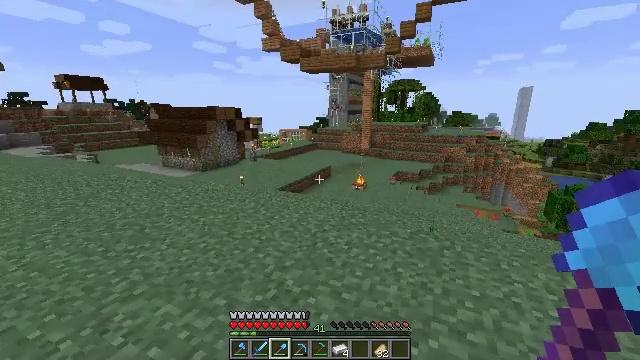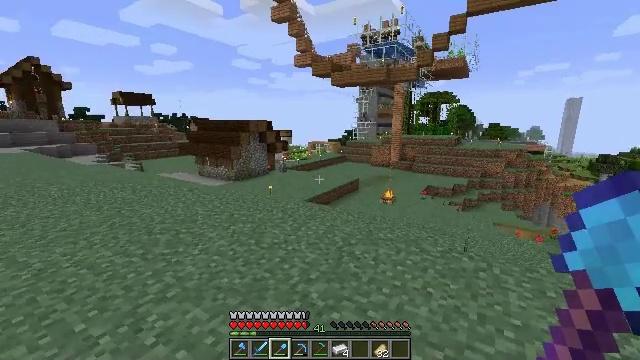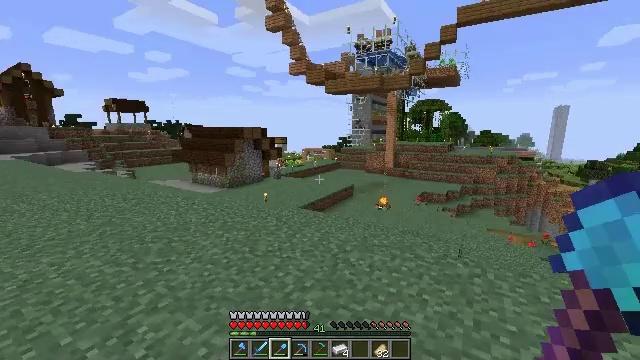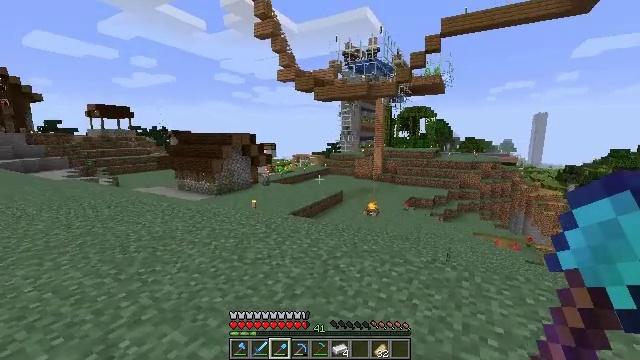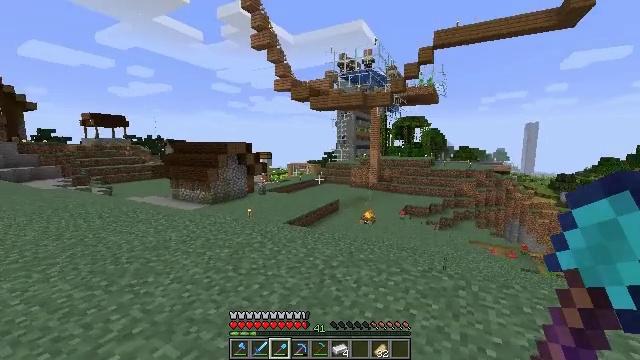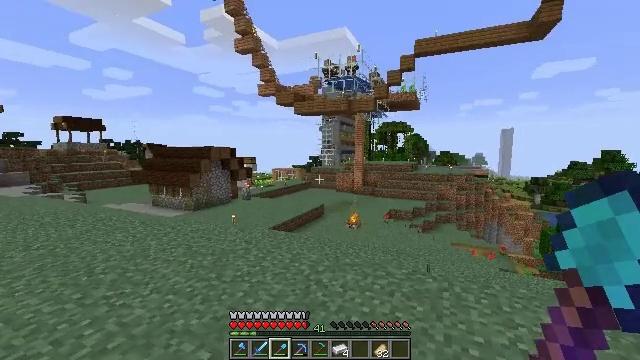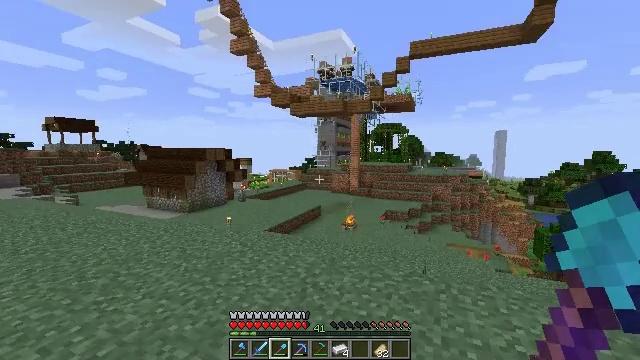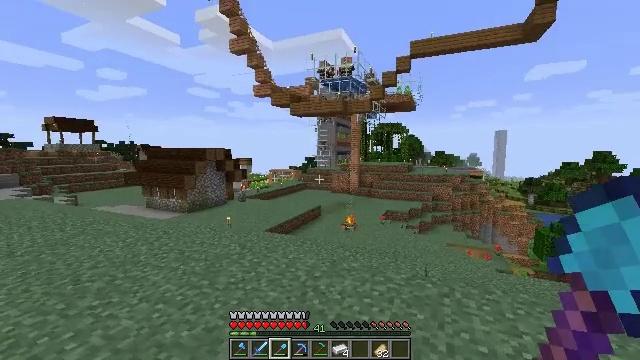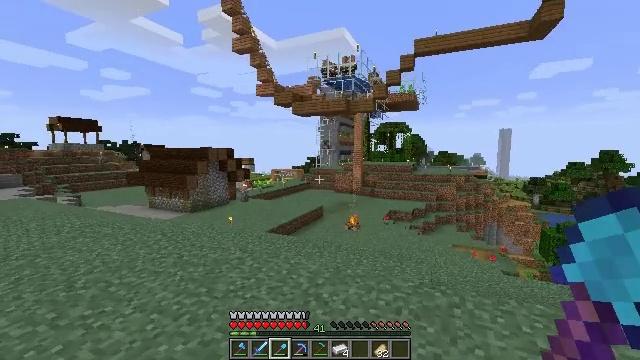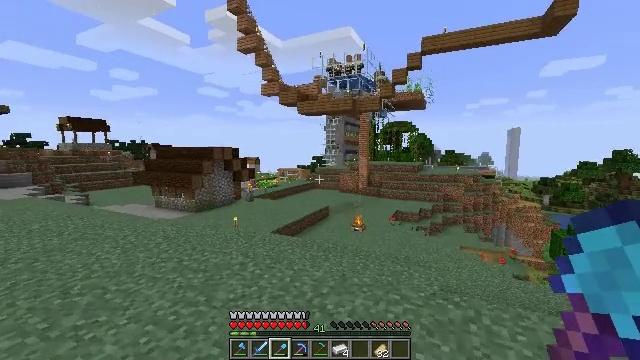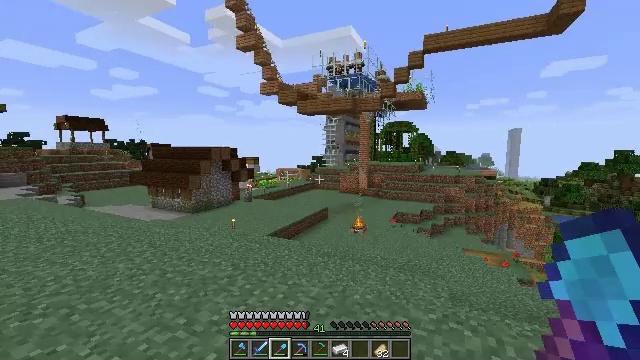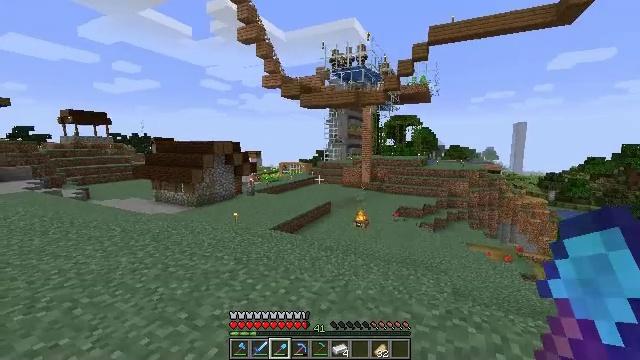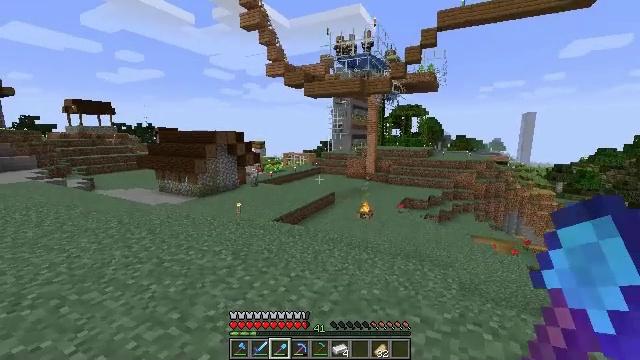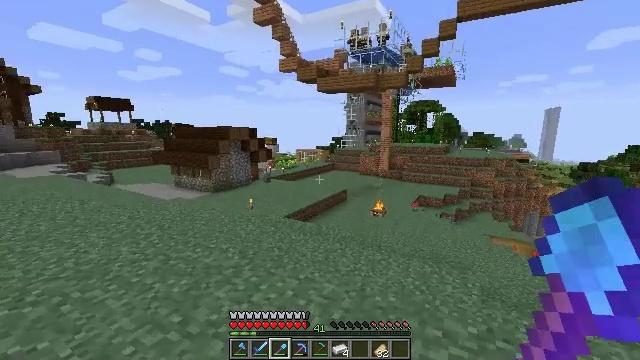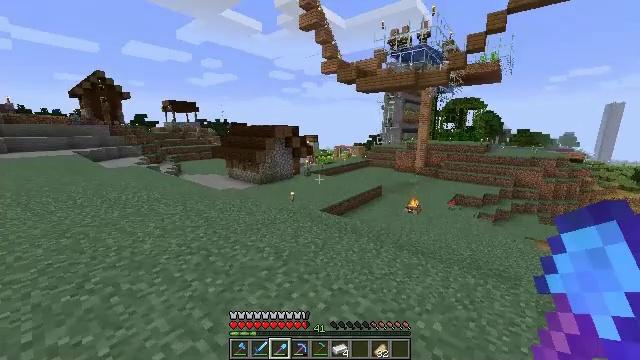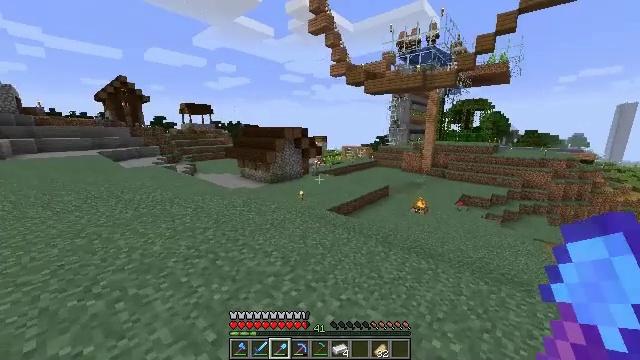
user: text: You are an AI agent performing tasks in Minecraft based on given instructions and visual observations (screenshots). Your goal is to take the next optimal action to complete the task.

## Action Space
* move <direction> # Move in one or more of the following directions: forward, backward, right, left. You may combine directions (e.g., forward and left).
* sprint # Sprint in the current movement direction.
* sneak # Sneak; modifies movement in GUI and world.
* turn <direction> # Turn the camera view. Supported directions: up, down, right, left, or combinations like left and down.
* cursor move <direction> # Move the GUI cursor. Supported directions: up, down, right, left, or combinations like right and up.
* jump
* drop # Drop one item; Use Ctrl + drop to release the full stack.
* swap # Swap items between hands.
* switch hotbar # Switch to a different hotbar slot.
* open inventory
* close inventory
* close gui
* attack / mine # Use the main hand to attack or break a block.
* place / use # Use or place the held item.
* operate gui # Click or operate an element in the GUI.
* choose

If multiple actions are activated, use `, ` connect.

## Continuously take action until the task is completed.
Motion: motion action
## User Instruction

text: Take dried kelp to craft a dried kelp block.
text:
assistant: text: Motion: turn left and up
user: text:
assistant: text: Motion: turn right and up
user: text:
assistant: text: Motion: turn right and up
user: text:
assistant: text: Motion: turn up
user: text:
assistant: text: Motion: turn right and up
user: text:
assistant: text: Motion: move forward
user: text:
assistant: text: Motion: move forward
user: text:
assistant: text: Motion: move forward
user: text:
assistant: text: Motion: move forward, turn left
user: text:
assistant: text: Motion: move forward
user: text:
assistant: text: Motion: move forward, turn down
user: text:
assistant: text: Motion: move forward, turn down
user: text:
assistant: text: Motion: move forward, sprint, turn left
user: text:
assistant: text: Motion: move forward, sprint, turn left and down
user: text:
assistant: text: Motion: move forward, sprint, turn left
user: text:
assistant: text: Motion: move forward, turn right
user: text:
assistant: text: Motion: move forward
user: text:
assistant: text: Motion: move forward, sprint
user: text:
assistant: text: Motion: move forward, sprint
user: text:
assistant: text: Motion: move forward, sprint, turn left
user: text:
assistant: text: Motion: move forward, sprint, turn left
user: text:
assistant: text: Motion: move forward, turn left and down
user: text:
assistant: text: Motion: move forward
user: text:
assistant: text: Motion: move forward
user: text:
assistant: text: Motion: move forward
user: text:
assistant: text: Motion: move forward
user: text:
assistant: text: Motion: move forward, jump
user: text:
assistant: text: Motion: move forward, jump
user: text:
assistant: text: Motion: move forward, jump
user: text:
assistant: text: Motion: move forward, jump